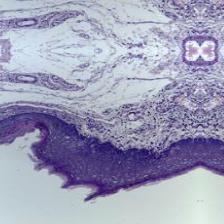
Diagnosis: Normal